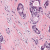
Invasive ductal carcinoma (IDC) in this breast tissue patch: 1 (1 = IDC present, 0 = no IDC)